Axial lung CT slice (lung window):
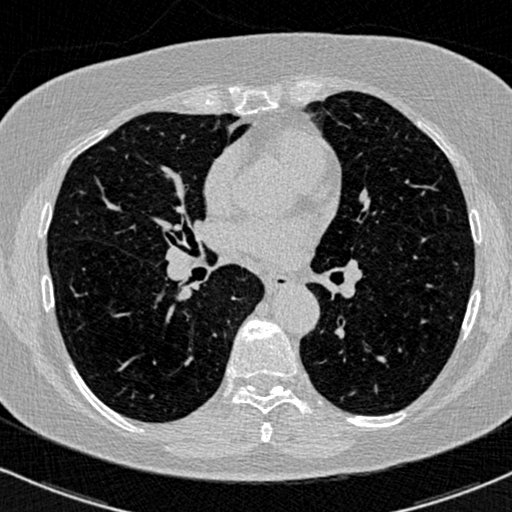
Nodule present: no